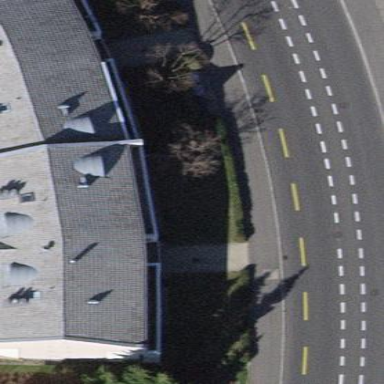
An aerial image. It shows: Building with apartments featuring tiled roof.